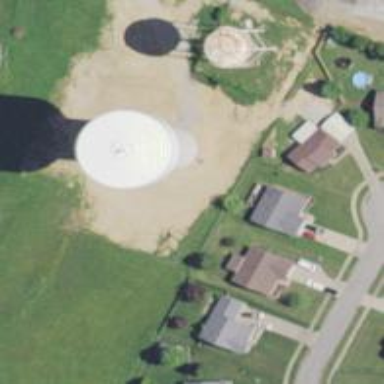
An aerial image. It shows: Water tower that is man-made.